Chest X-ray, AP view. Patient: 32 years old, sex M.
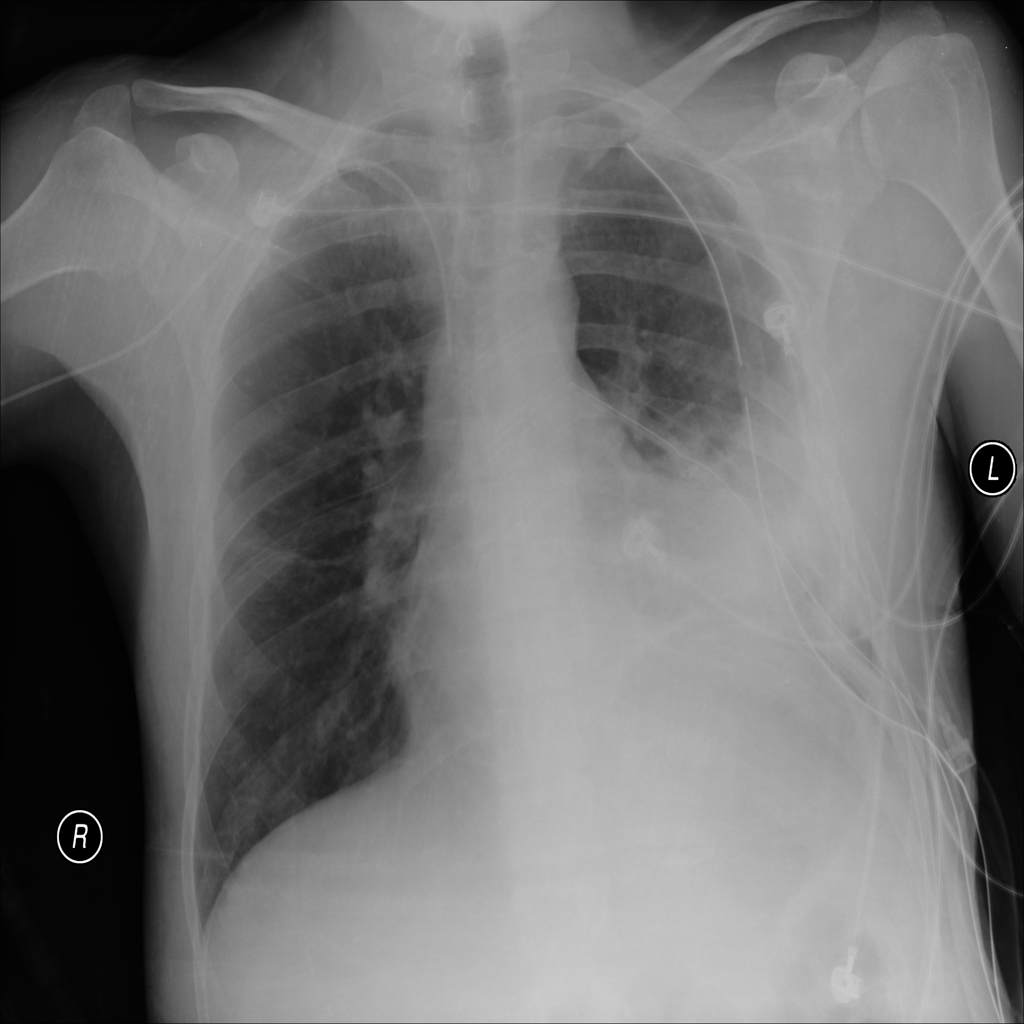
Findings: No Finding